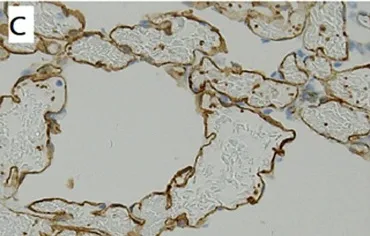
Immunohistochemical staining of the SPCH (original magnification,. For CD31.
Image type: pathology (immunostaining)